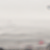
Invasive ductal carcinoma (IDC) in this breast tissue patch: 0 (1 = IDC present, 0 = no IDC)